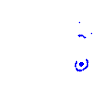
Particle: electron